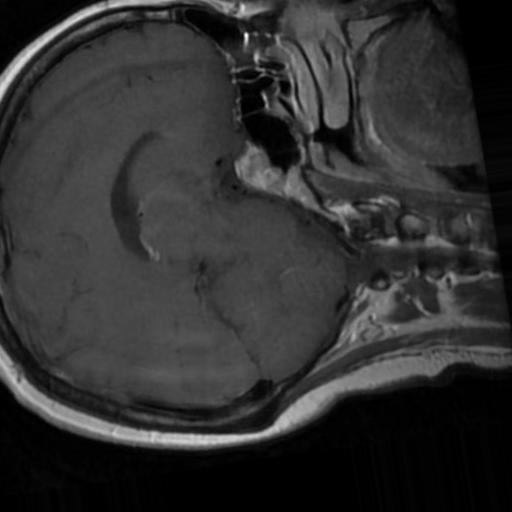
Label: brain_tumor